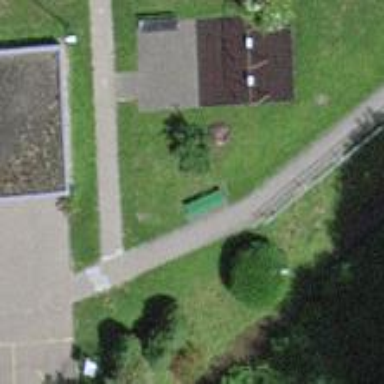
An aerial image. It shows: Bench for seating.